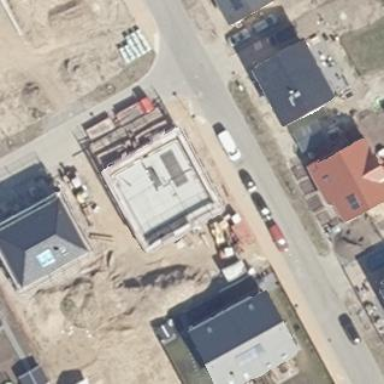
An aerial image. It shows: Detached building.